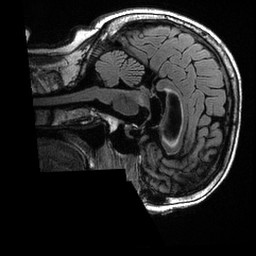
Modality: T2w
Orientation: sagittal
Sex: female
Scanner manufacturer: ge
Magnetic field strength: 3 T
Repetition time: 6 s
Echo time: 0.1265 s